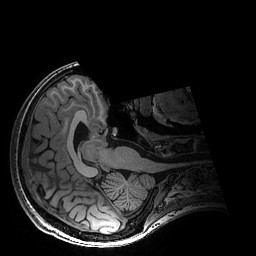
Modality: T1w
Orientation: axial
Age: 19
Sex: female
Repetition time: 0.0077 s
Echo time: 0.0034 s